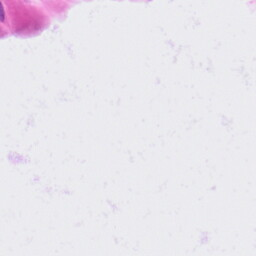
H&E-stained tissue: Lung